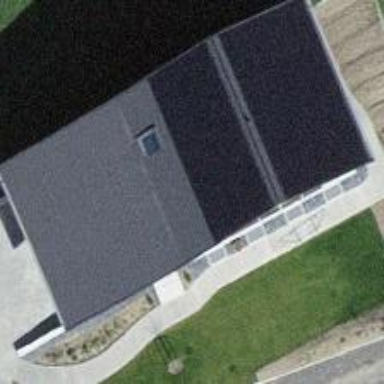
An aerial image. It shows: Solar photovoltaic panel generator.